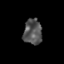
Tissue: skin
Cell type: Epithelial cells
Senescence score: 0.2811
Nuclear area (px): 461
Mean DAPI intensity: 83.972